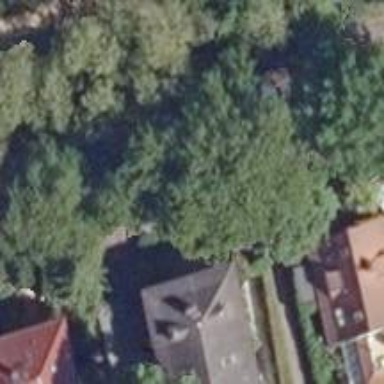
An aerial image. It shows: Single tag "natural: tree."